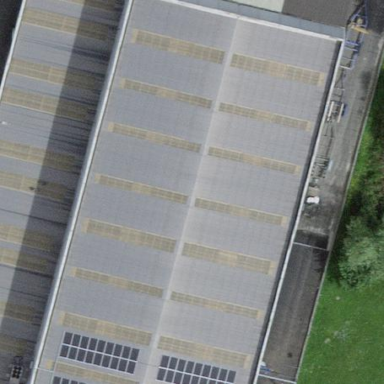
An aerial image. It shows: Industrial building.